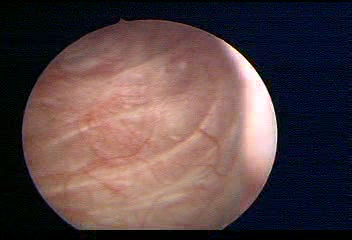
Modality: WLC
Class: Normal mucosa
Bladder cancer association: No